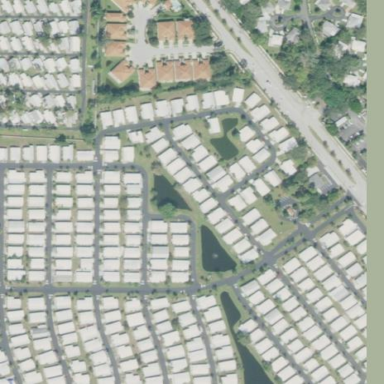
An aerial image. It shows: Residential area known as trailer park.